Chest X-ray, AP view. Patient: 56 years old, sex F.
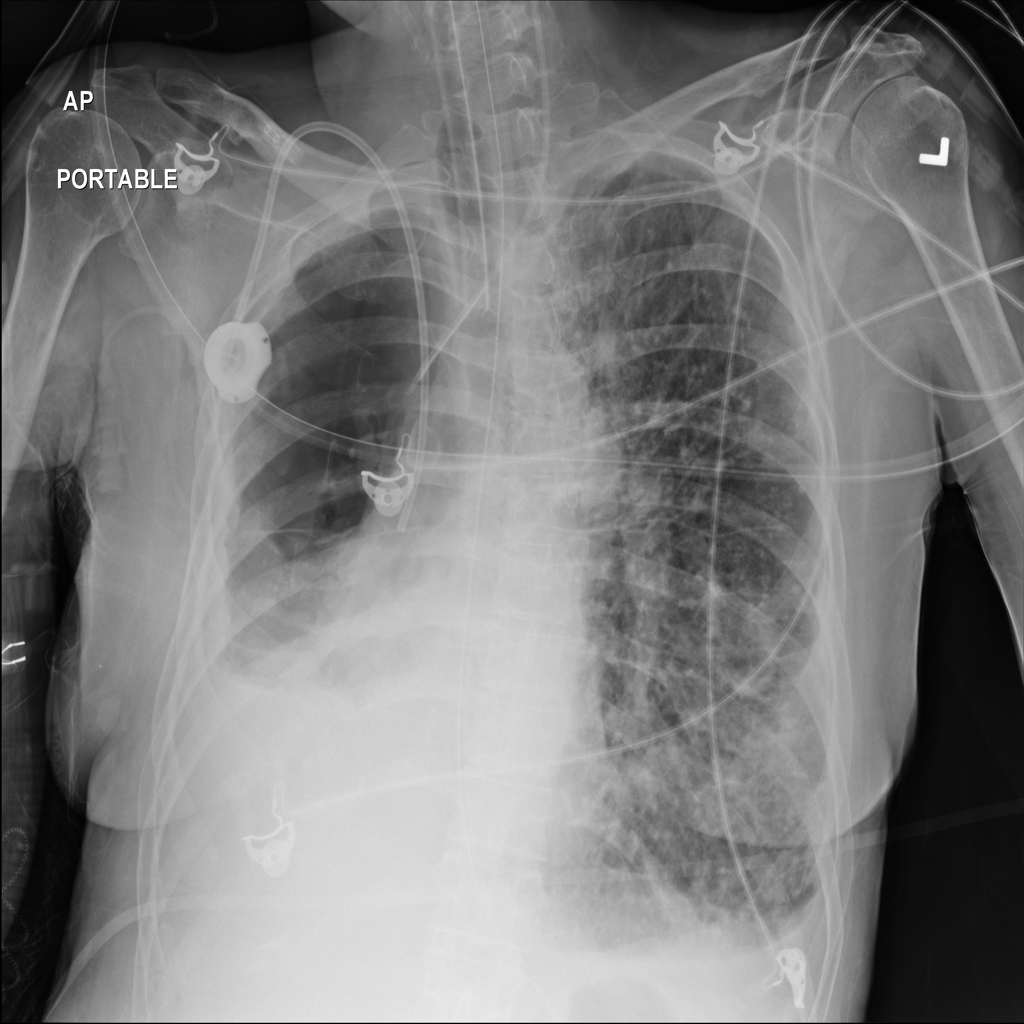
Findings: Atelectasis, Nodule, Pleural_Thickening